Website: lowes
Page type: customer-info-address
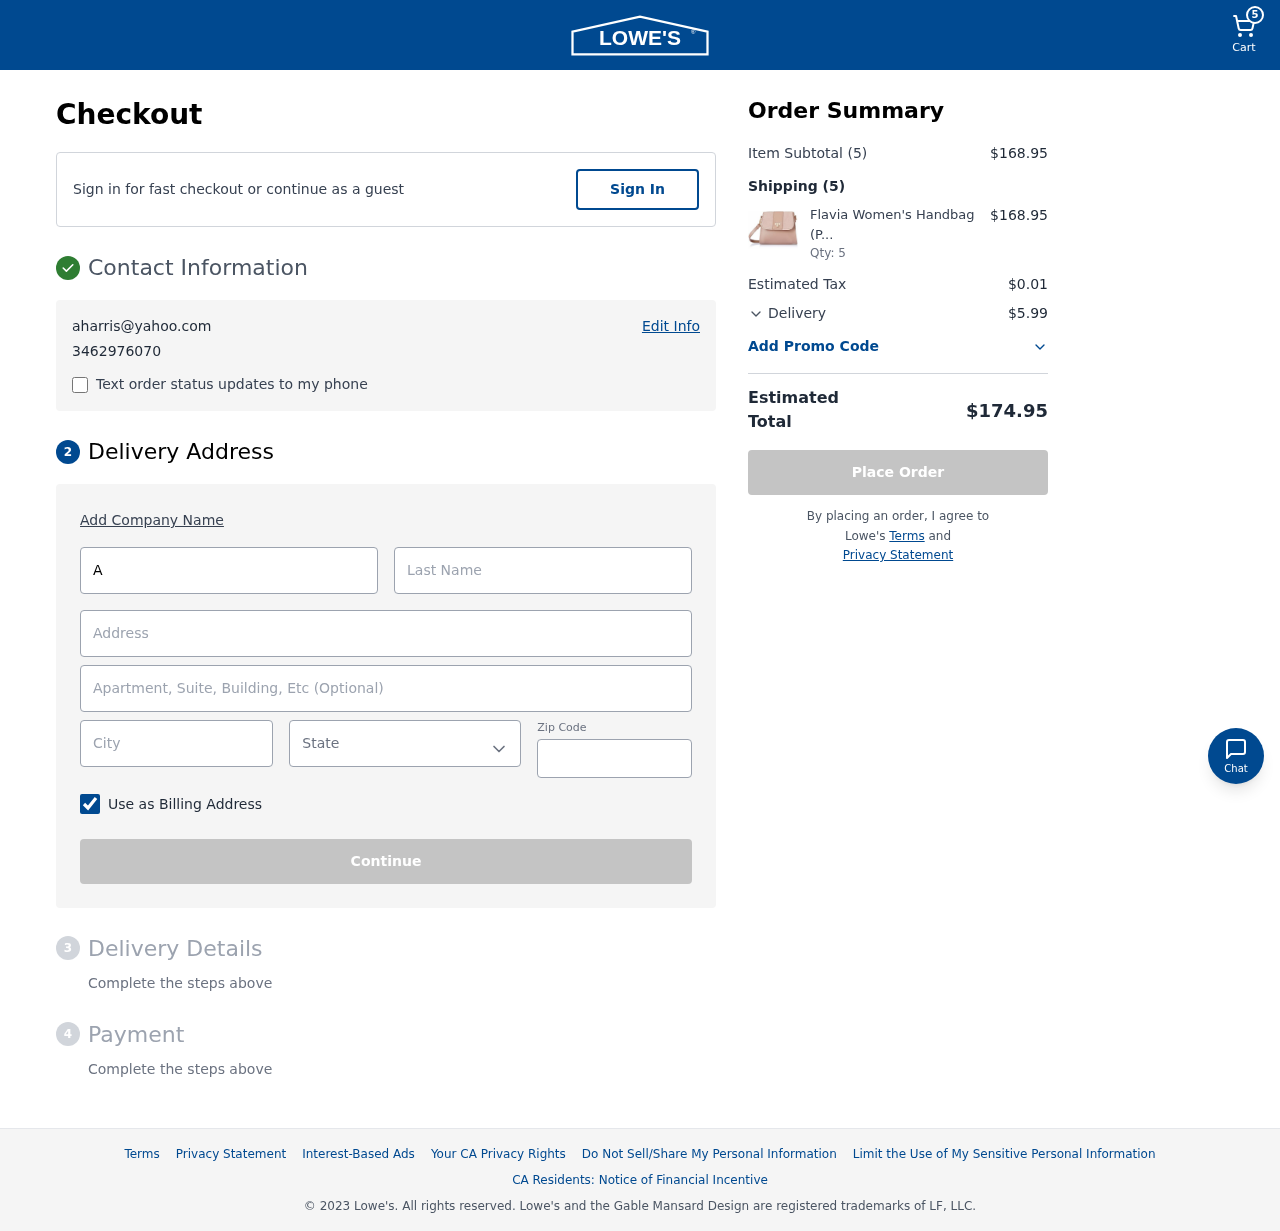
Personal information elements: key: PII_CITY
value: Powellmouth
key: PII_EMAIL
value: aharris@yahoo.com
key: PII_FIRSTNAME
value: Adrienne
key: PII_LASTNAME
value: Harris
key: PII_PHONE
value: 3462976070
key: PII_POSTCODE
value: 33027
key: PII_STATE
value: West Virginia
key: PII_STREET
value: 77789 Garcia Center
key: PII_STREET2
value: Suite 666
Product elements: key: PRODUCT1_NAME
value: Flavia Women's Handbag (Pink)
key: PRODUCT1_QUANTITY
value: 5
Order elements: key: ORDER_NUM_ITEMS
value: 5
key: ORDER_SUBTOTAL
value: $168.95
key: ORDER_NUM_ITEMS2
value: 5
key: ORDER_SUBTOTAL2
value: $168.95
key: ORDER_TAX
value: $0.01
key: ORDER_SHIPPING_COST
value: $5.99
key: ORDER_TOTAL
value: $174.95